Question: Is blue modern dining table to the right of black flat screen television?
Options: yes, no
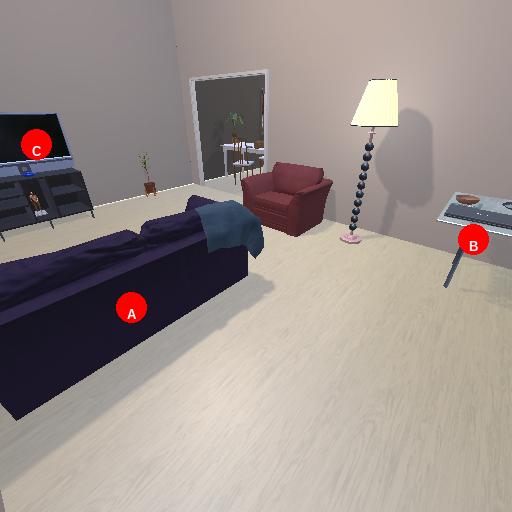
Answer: yes